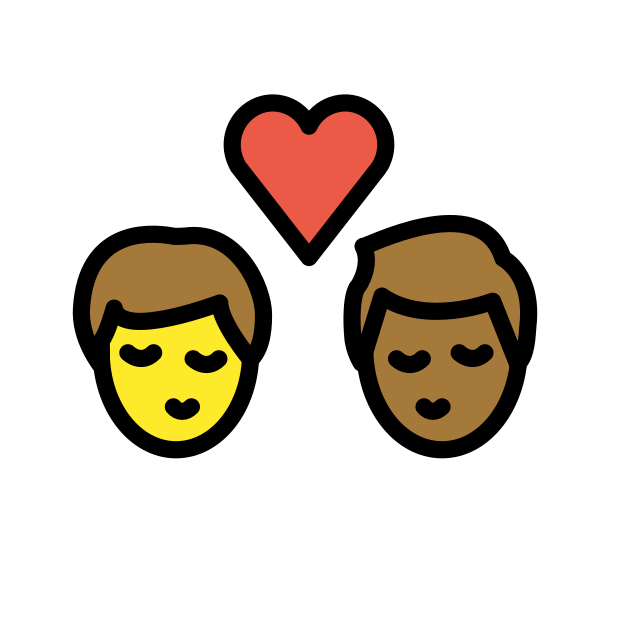
kiss: man, man, dark skin tone, medium-dark skin tone